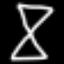
Label: hourglass